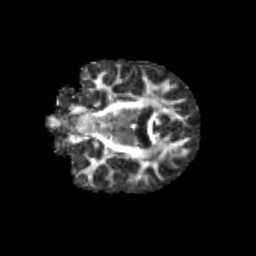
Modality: FA
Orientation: coronal
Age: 9
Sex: male
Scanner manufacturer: siemens
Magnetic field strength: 3 T
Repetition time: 3.8 s
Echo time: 0.07 s